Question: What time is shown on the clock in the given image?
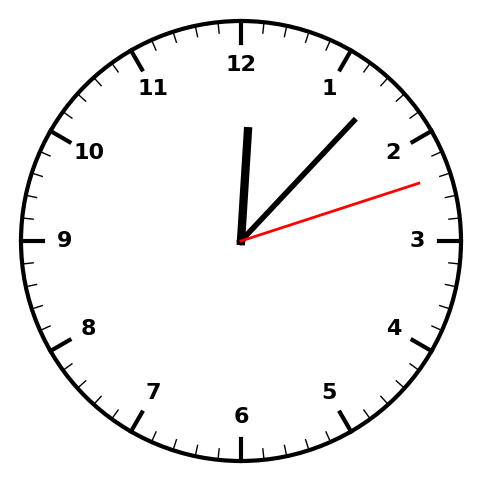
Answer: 12:07:12